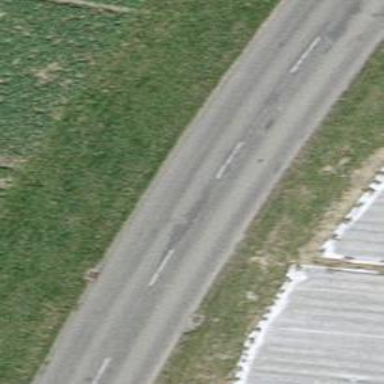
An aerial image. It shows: Asphalt road classified as tertiary.